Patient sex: M
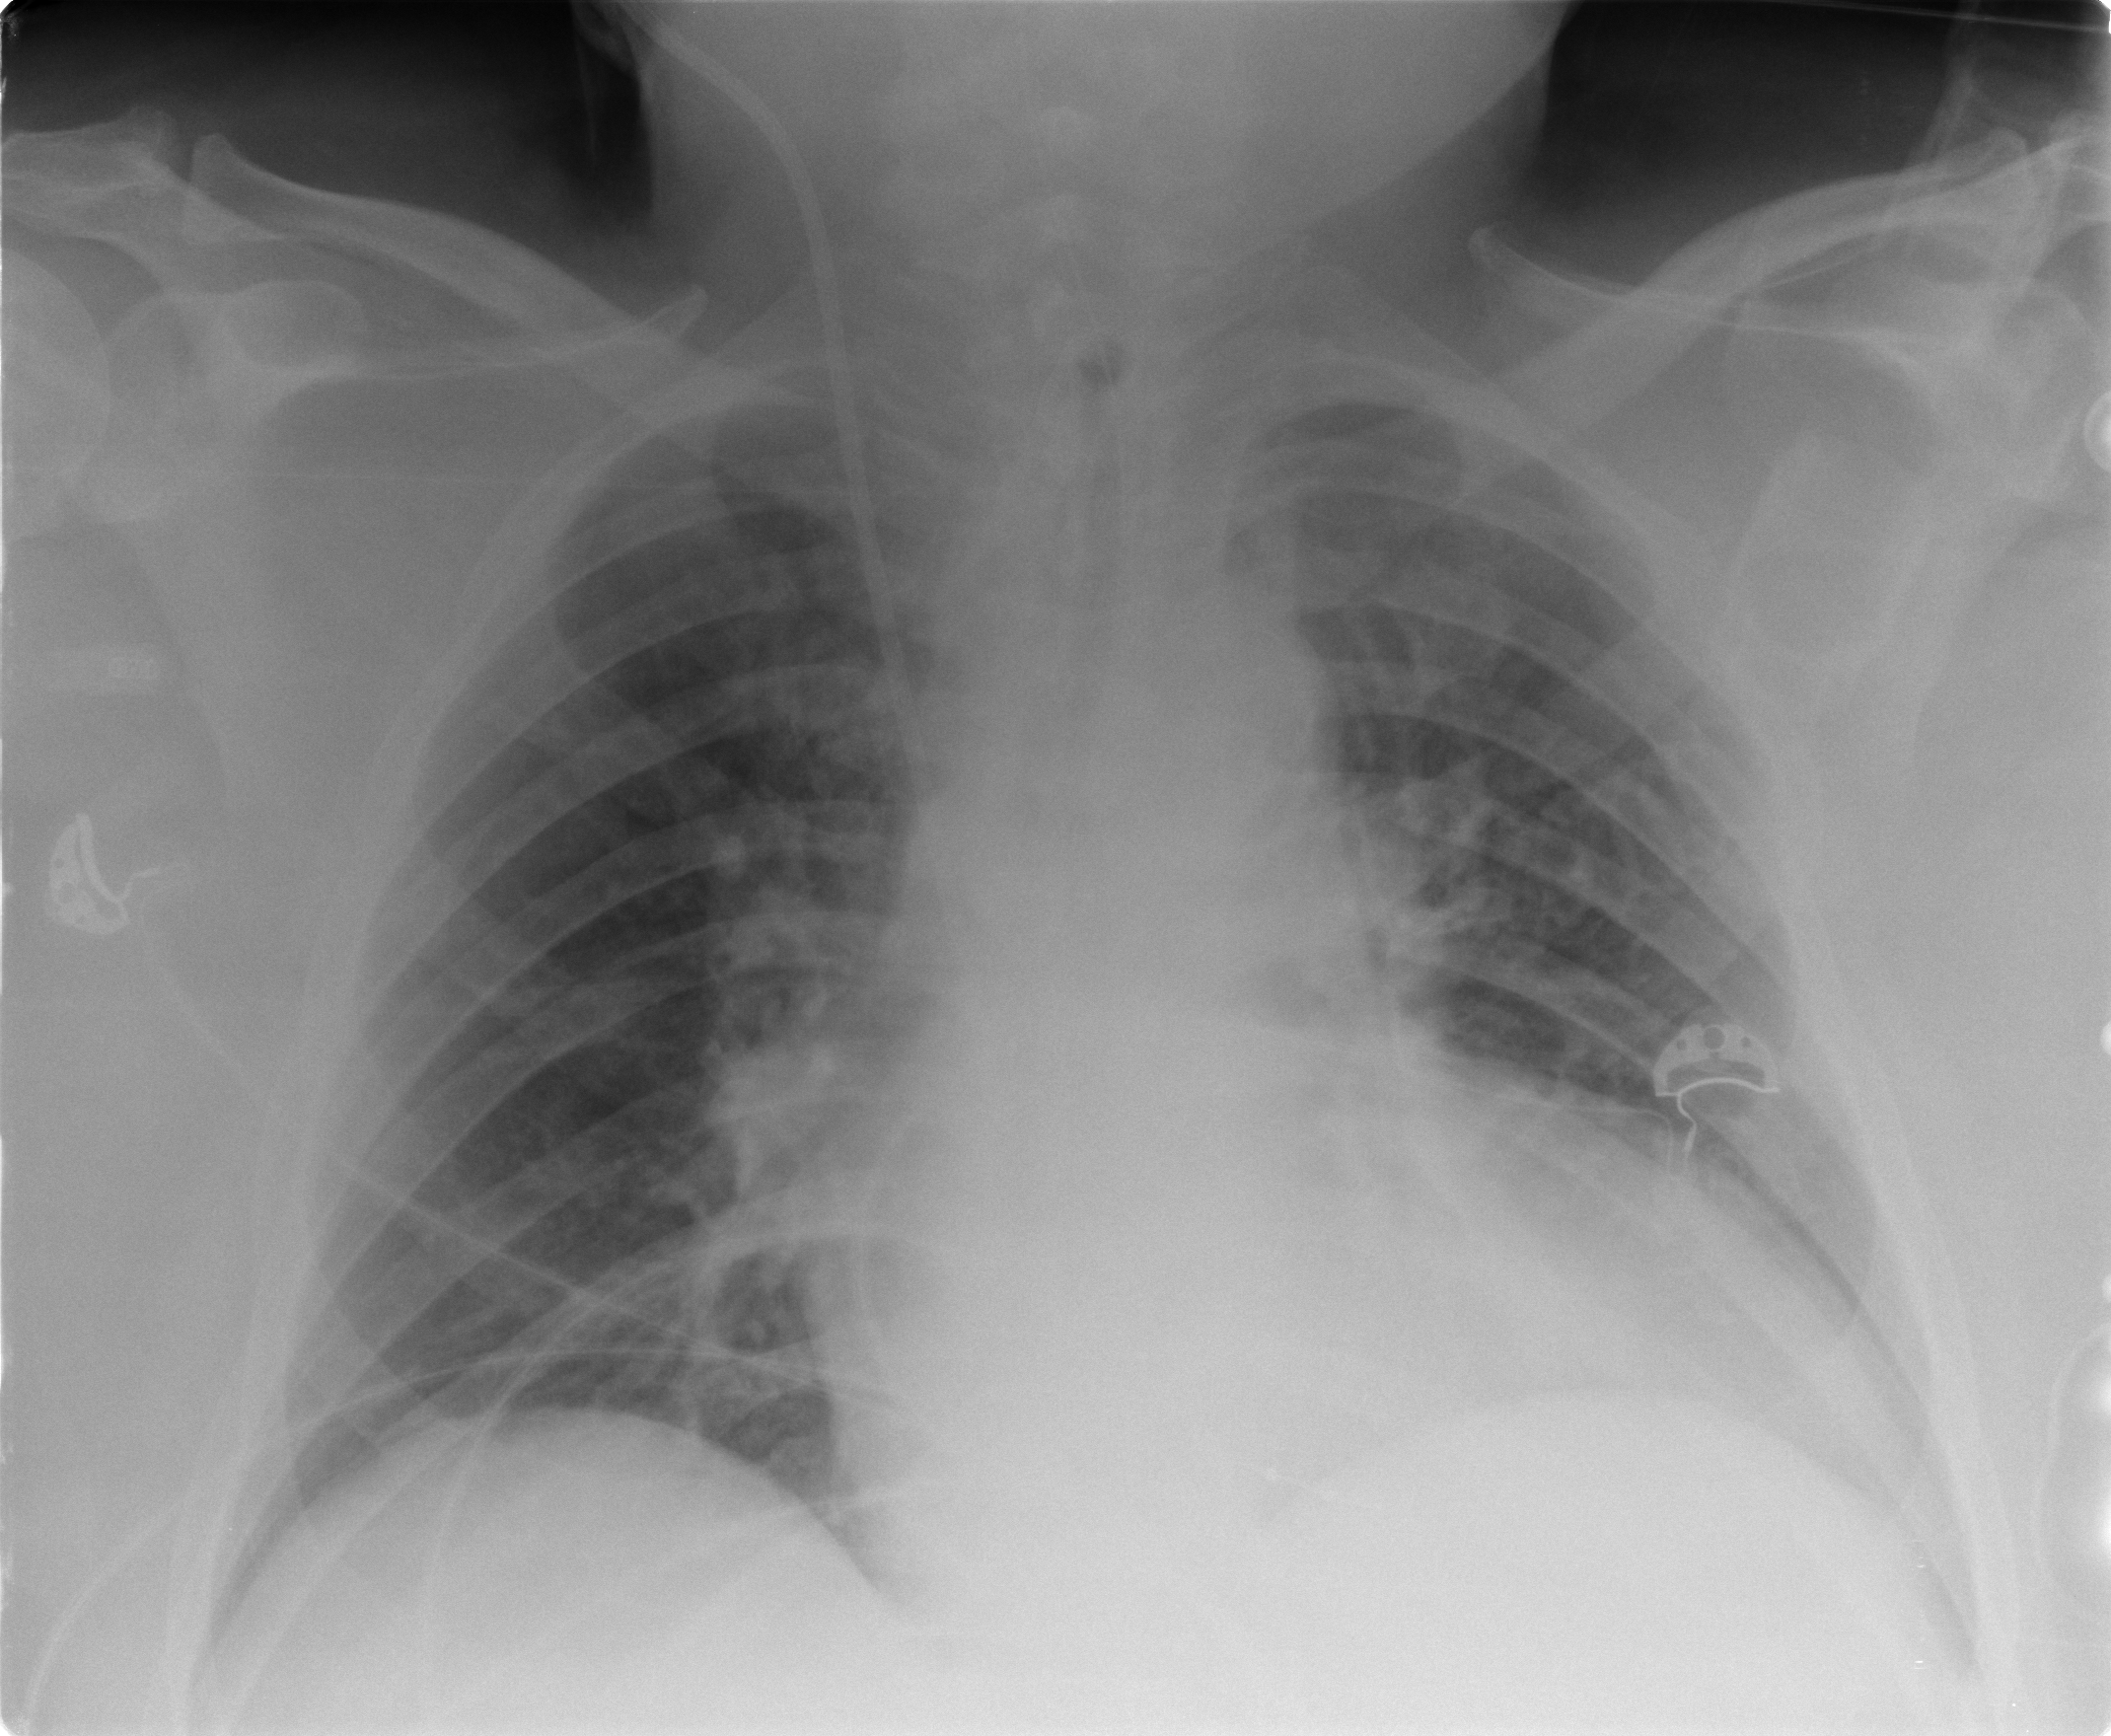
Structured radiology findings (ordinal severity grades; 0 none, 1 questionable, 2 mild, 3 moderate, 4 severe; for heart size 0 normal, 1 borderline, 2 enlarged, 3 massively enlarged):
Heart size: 2
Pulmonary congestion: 0
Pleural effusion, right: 0
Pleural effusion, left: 1
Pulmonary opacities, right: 0
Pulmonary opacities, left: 0
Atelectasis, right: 0
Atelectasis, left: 2